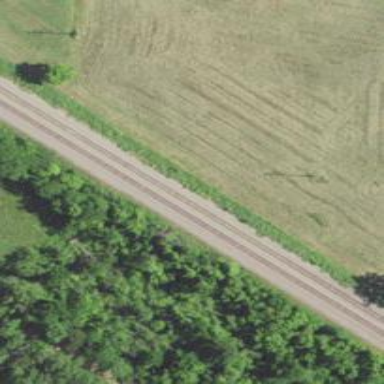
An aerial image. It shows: Railway siding for service.